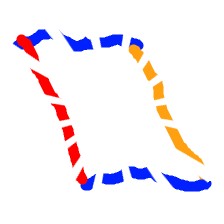
Shape: parallelogram